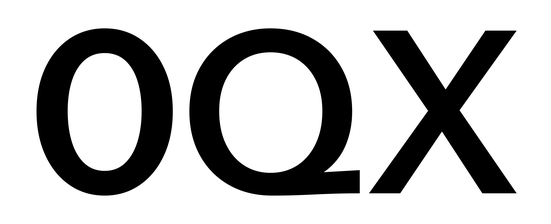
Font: InstrumentSans_SemiBold